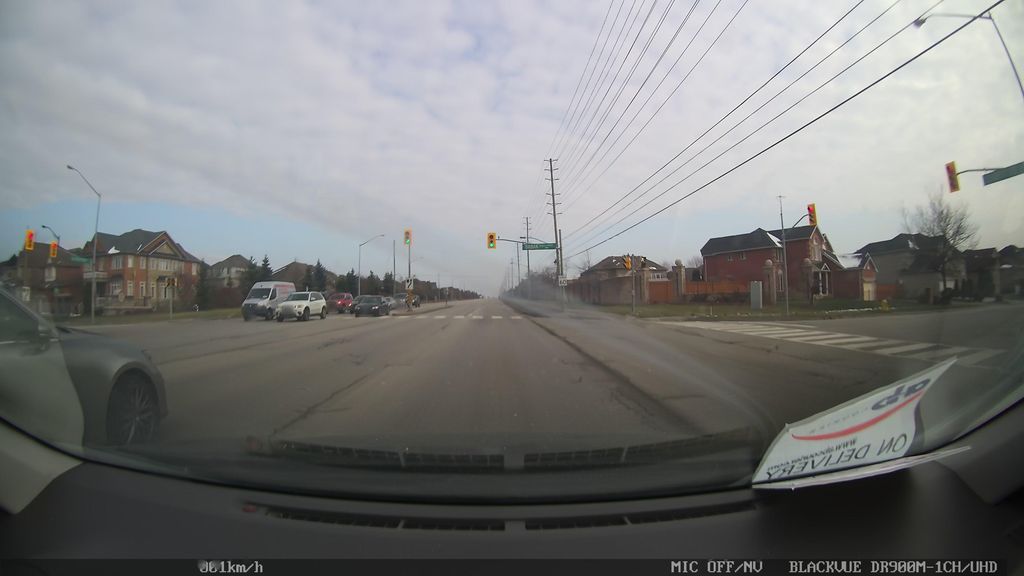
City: toronto